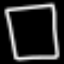
Label: square